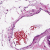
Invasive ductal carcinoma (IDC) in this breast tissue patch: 0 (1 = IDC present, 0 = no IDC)